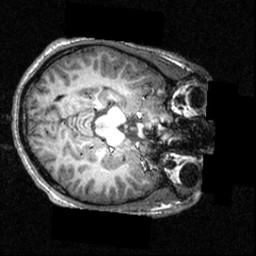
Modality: T1w
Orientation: axial
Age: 19
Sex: male
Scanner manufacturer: siemens
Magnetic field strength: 3.951 T
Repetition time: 1.5 s
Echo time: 0.00335 s